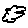
Label: flower